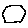
Label: hexagon